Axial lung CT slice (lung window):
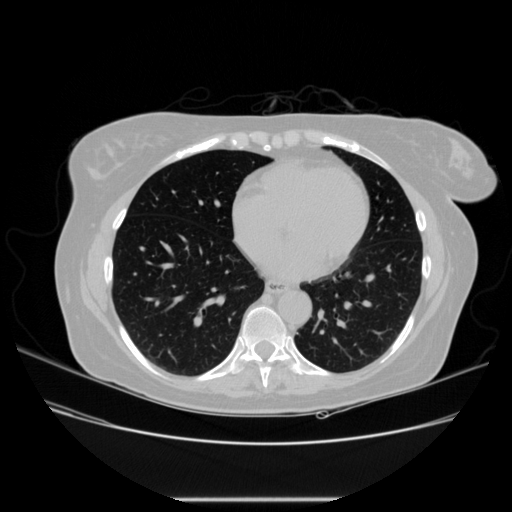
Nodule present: no